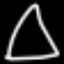
Label: square